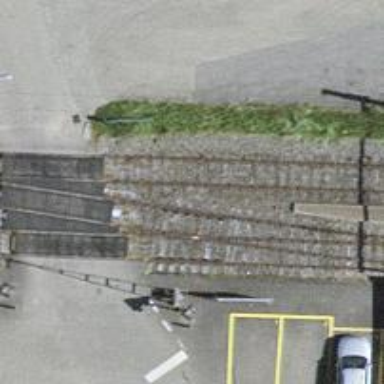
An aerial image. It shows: Single-track electrified railway with contact line.